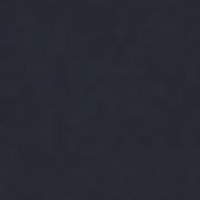
EUNIS habitat code: 14
Species observed at this site:
Podiceps grisegena